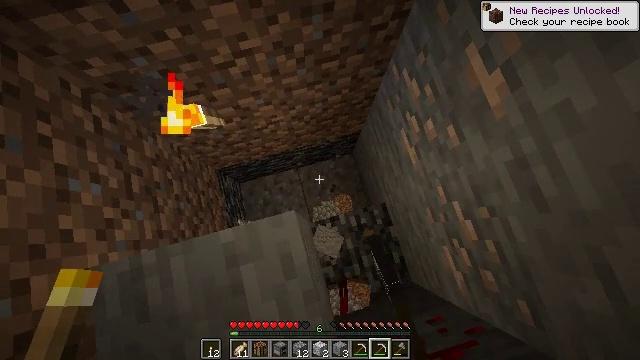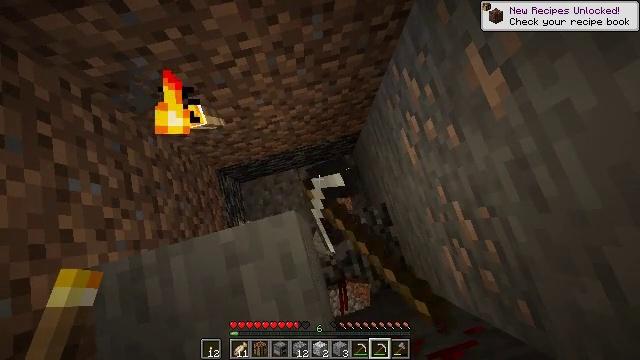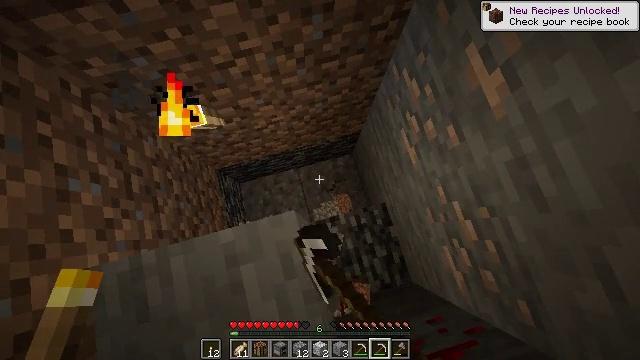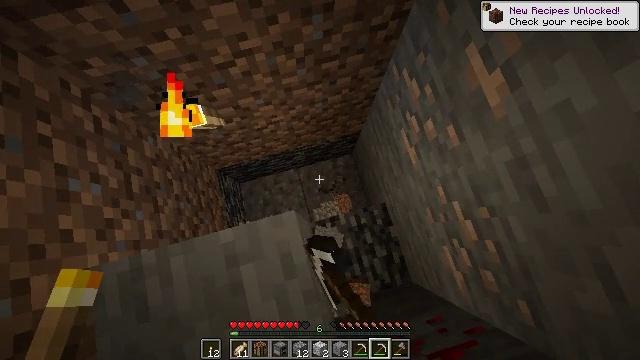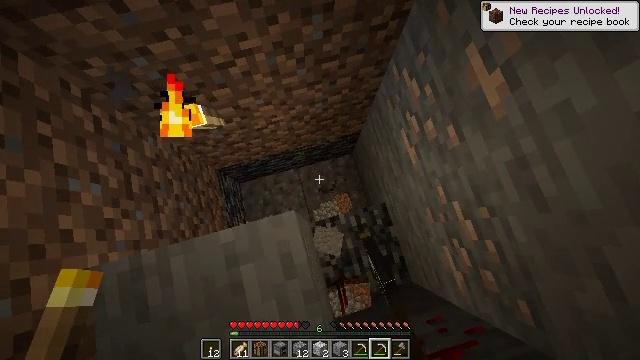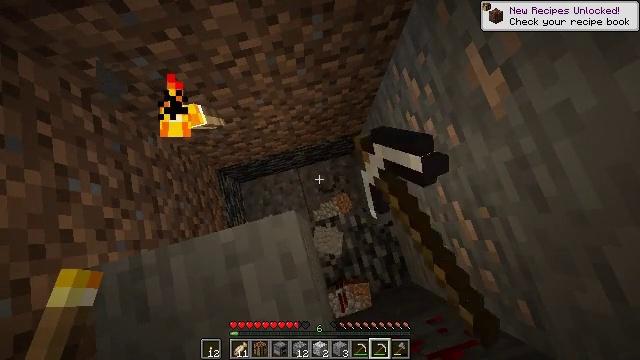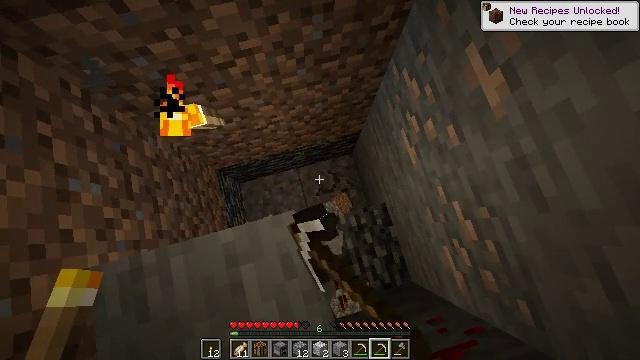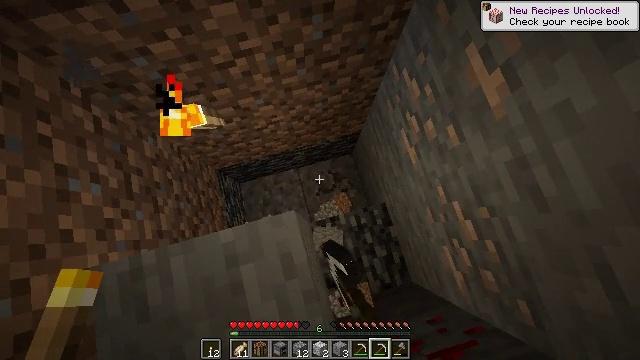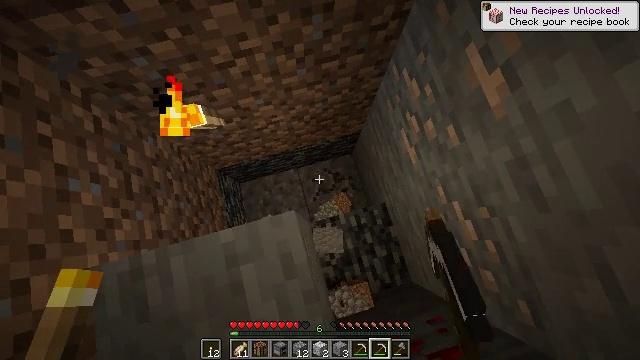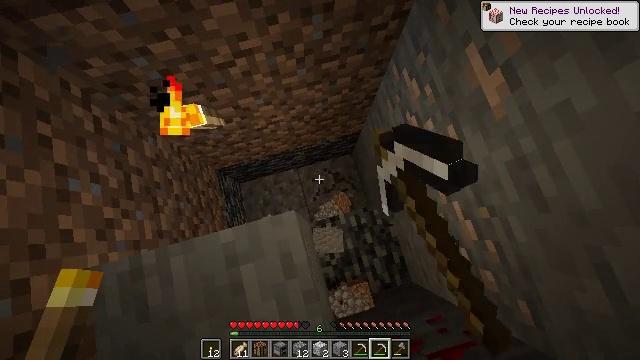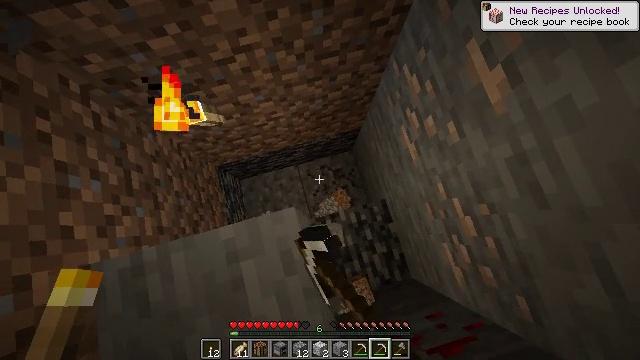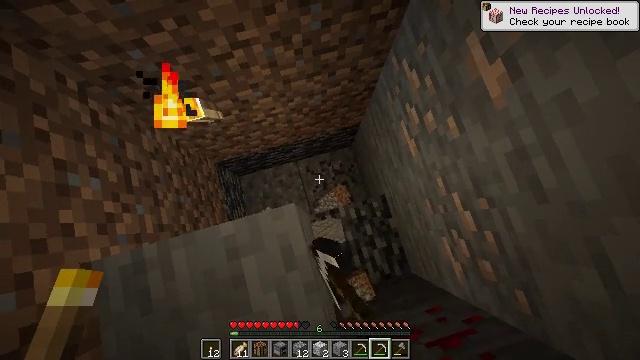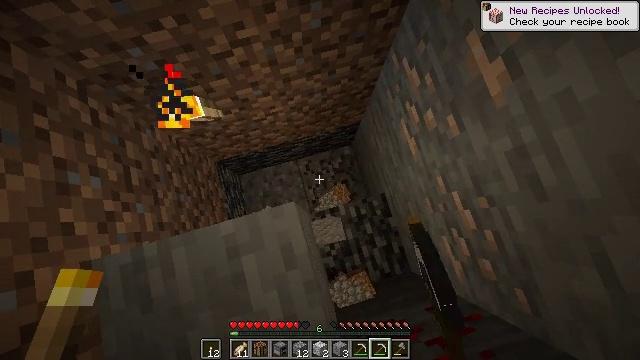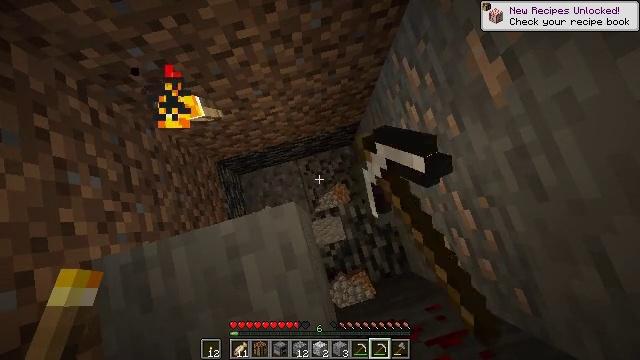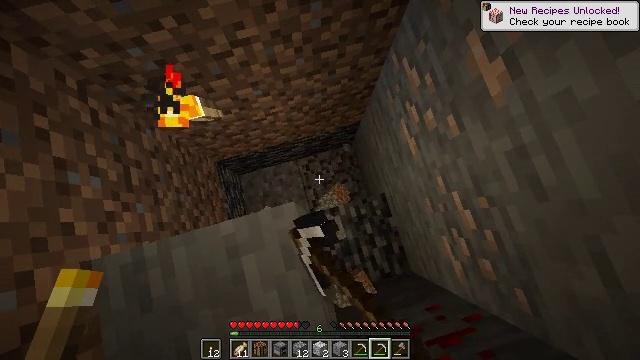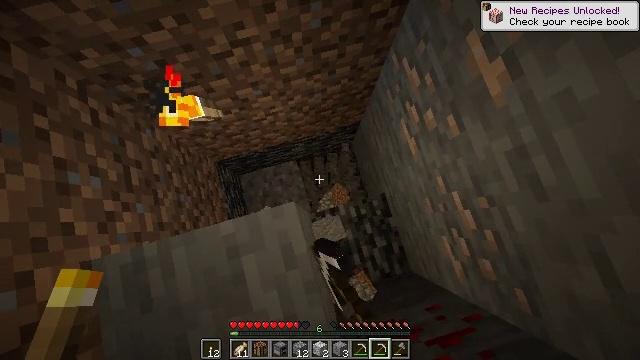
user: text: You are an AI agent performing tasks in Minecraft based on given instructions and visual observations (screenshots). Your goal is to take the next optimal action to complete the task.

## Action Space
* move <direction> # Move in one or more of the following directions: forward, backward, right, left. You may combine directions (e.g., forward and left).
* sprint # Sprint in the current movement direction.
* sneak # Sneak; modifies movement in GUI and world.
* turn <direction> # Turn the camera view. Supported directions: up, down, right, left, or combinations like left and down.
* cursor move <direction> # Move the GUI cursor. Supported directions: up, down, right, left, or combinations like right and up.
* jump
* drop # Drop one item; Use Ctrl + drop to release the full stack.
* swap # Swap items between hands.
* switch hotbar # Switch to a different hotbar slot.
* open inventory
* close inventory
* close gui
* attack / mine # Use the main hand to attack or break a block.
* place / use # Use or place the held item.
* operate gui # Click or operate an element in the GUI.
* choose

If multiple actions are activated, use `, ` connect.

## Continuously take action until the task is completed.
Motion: motion action
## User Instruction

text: Dig through gravel to clear a path.
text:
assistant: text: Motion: sneak, attack / mine
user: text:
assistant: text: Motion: sneak, attack / mine
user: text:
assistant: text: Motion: sneak, attack / mine
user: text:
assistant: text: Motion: sneak, attack / mine
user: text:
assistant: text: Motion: sneak, attack / mine
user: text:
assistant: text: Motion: sneak, attack / mine
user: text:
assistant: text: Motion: sneak, attack / mine
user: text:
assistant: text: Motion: sneak, attack / mine
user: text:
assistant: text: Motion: sneak, attack / mine
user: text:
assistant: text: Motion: sneak, attack / mine
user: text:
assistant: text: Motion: sneak, attack / mine
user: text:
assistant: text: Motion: sneak, attack / mine
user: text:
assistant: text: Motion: sneak, attack / mine
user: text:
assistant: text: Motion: sneak, attack / mine
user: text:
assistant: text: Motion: sneak, attack / mine
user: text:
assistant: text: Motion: sneak, attack / mine
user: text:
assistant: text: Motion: sneak, attack / mine
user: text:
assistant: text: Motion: sneak, attack / mine
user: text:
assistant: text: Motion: sneak, attack / mine
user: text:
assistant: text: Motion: move left, sneak, attack / mine
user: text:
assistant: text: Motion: move left, sneak, attack / mine
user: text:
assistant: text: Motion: move left, sneak, attack / mine
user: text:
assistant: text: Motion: move left, sneak, attack / mine
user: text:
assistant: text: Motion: move left, sneak, attack / mine
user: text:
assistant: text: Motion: move left, sneak, attack / mine
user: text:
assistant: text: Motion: move left, sneak, attack / mine
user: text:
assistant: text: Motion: sneak, attack / mine
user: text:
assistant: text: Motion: sneak, attack / mine
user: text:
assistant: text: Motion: sneak, attack / mine
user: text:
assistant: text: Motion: sneak, attack / mine